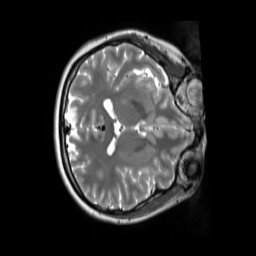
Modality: T2w
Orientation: axial
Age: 31
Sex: female
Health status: ill
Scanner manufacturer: siemens
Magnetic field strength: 3 T
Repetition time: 2.8 s
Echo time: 0.326 s